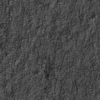
Label: not_dusty